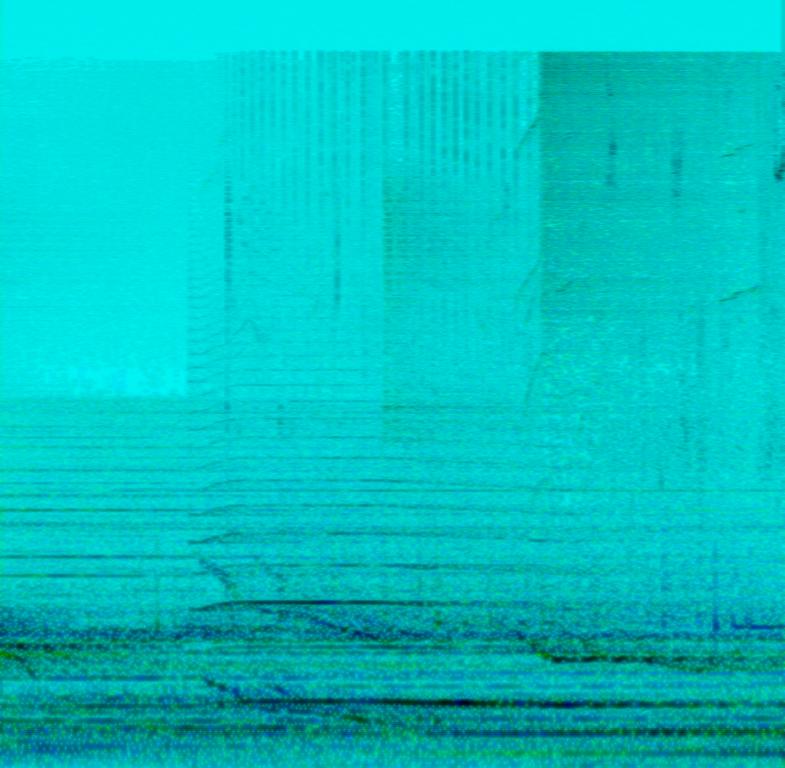
The excerpt features for most part atmospheric sounds like whispers, a string being strummed, and electronic sounds. Some of the sounds kind of imitate the sounds dolphins make. The atmosphere is somewhat quiet.